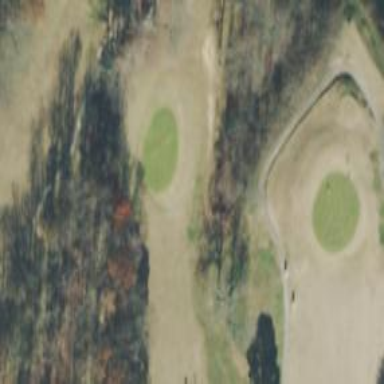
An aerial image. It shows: Water hazard in golf course. The hazard is natural water feature.